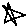
Label: star